Brain MRI, t2w sequence, axial 2D slice.
Patient: age 36, sex F, weight 95 kg, height 1.95 m
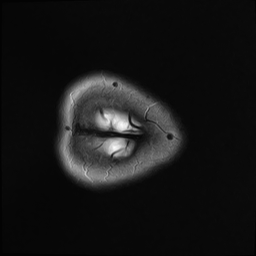